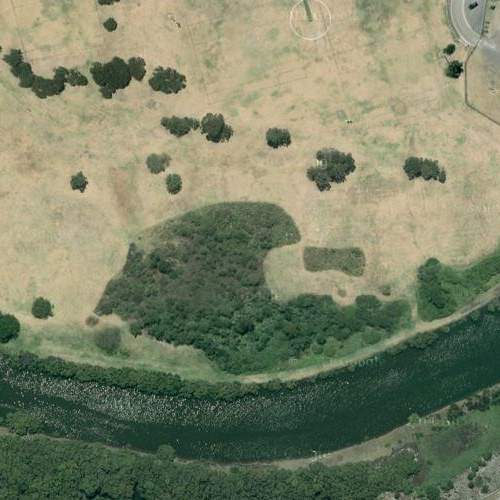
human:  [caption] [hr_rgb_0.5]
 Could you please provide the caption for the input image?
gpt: There is a bridge go across the curved river .

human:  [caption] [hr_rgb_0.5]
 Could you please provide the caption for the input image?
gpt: A curved river with dark green waters while a bridge across the river .

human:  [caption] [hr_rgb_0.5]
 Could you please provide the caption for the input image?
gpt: A bridge go across the curved river .

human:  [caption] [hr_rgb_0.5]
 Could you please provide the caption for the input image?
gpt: A curved river with some green plants on both sides while a bridge across the river .

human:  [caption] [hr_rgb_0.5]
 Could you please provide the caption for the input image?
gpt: A curved river with dark green waters while a bridge across the river .